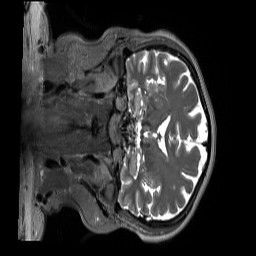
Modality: T2w
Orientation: coronal
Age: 59
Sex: female
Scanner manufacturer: siemens
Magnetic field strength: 3 T
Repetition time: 3.2 s
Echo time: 0.412 s